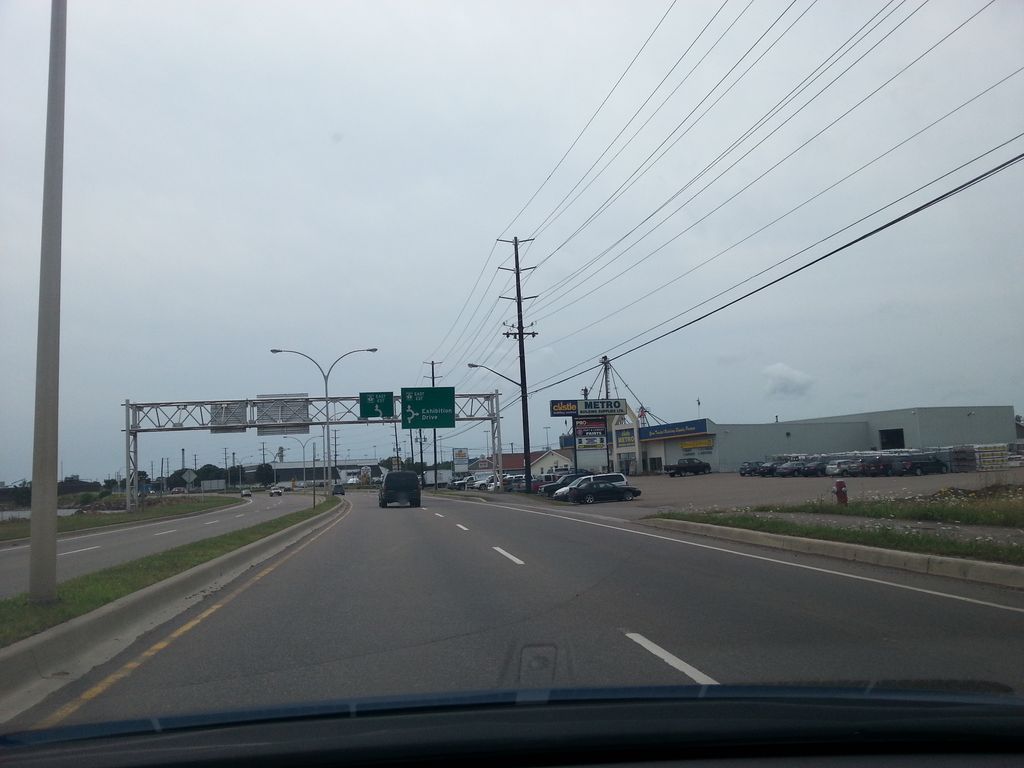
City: charlottetown